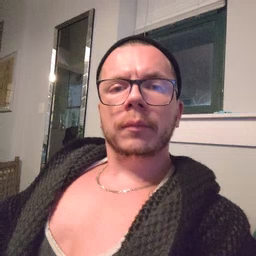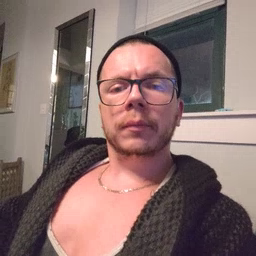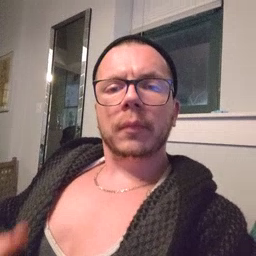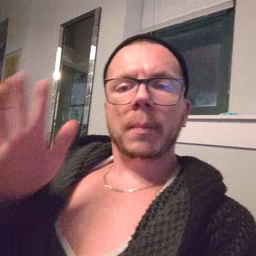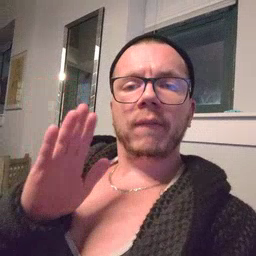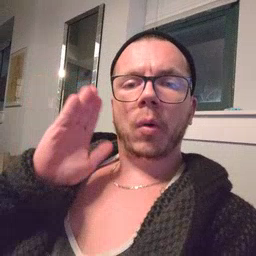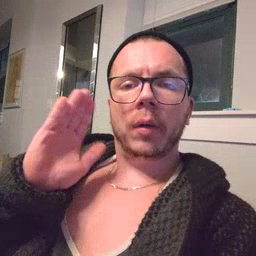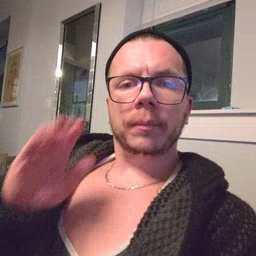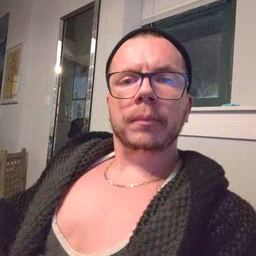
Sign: before